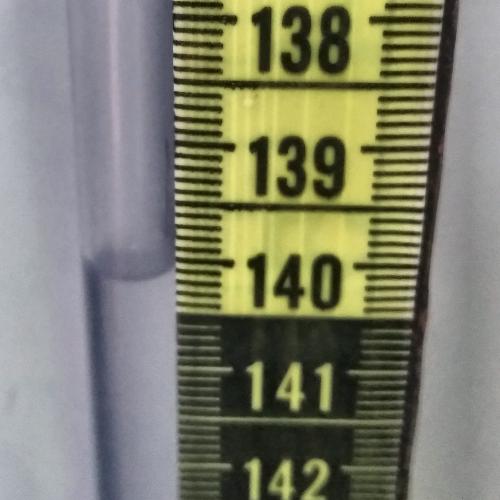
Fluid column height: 140.2 cm